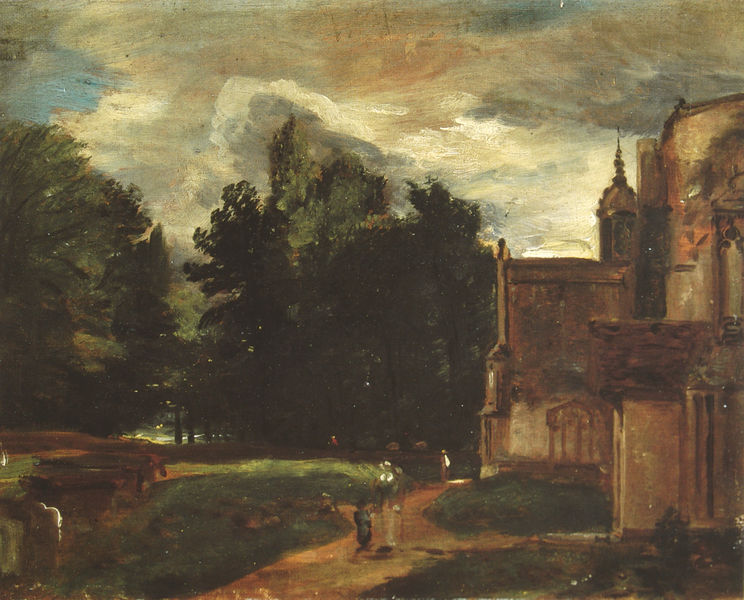
Titel: East Bergholt Church and Churchyard, Evening
Künstler: John Constable
Standort: London
Institution: Victoria & Albert Museum
Schlagwörter: baum, blau, dunkel, gemälde, gewitter, himmel, laub, schatten, wasser, weiß, wolken, bäume, fluss, frauen, grün, impressionismus, kirchturm, landschaft, menschen, ocker, stadt, abend, braun, frau, grau, holz, hut, kleid, licht, orange, schwarz, strasse, ölbild, dach, gebäude, gras, haus, park, parkanlage, rasen, rot, schloss, tiere, weg, wiese, wolke, beige, malerei, architektur, kragen, mensch, spitze, stehen, steine, öl, bach, dämmerung, natur, wind, kirche, wege, corot, figur, gold, realismus, kind, mutter, personen, person, england, rechts, wald, kinder, turm, garten, sommer, umrisse, düster, passanten, schule, mauer, hof, spazieren, pilaster, kuppel, constable, unwetter, wetter, impressionistisch, realistisch, striche, durchblick, glockenturm, kloster, türmchen, dom, spaziergang, friedhof, kathedrale, sonntag, baumgruppe, seitenschiff, grab, gräber, laubwerk, brauntöne, kapelle, wäldchen, pinselstriche, grünfläche, spaziergänger, botanik, sohn, enfants, enfant, sakralarchitektur, schlosspark, quelle, nuage, nuages, spatziergang, seitenkapelle, chemin, forêt, relistisch, john constable, route, abres, forêts